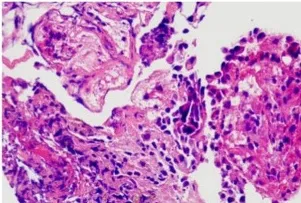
Clinical and Diagnostic Progression in Patient with PPMS and SLE. (B-C) Subsequent to the histopathological examination of the parietal pleura, the pathology report indicates the presence of lymphocytes, histiocytes, and normal mesothelial cells, with no discernible tumor cells identified. The red arrow signifies values exceeding the normal range.
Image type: pathology (h&e)